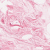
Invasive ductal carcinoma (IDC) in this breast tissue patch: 0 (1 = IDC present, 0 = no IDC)